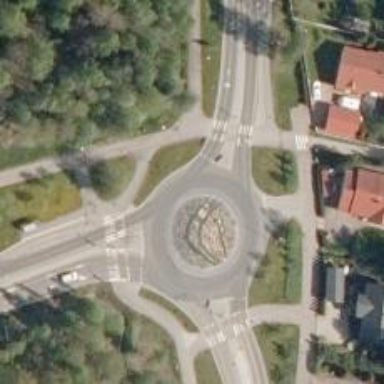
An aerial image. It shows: Secondary road with asphalt surface leading to roundabout.